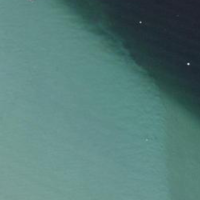
EUNIS habitat code: 14
Species observed at this site:
Chroicocephalus ridibundus
Phalacrocorax carbo
Motacilla cinerea
Podiceps cristatus
Actitis hypoleucos
Larus michahellis
Anas platyrhynchos
Larus canus
Anthus spinoletta
Bucephala clangula
Gallinago gallinago
Motacilla alba